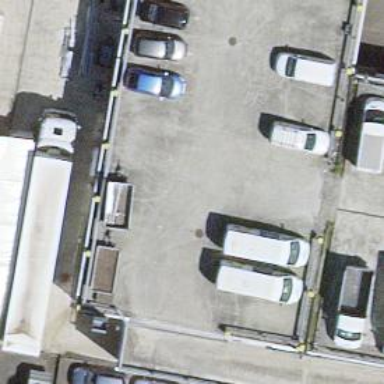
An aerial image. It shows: Car repair shop.